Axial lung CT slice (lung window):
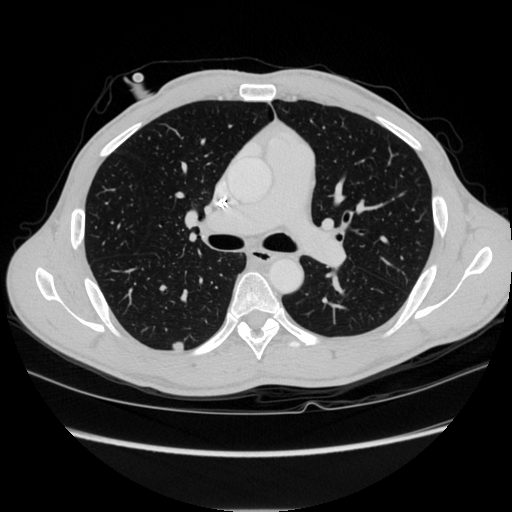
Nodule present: yes
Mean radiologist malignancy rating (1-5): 3.5